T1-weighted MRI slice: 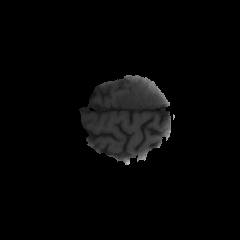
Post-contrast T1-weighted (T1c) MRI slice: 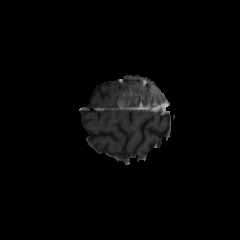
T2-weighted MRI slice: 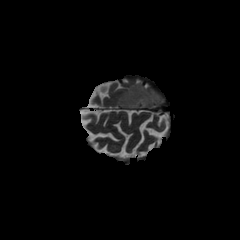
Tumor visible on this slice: yes